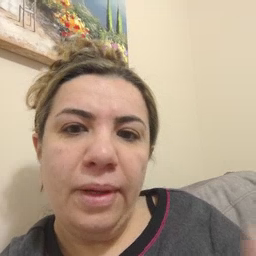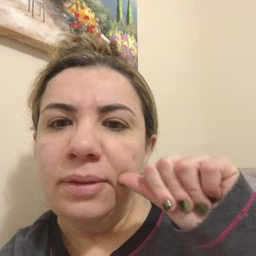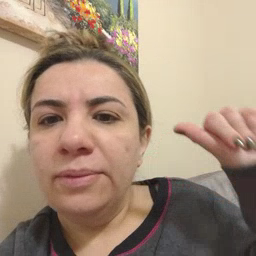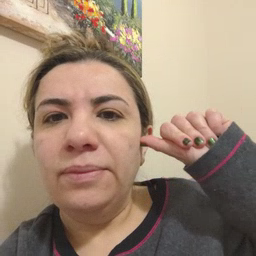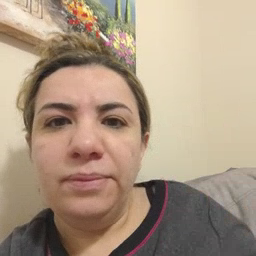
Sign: yesterday